Interaction volume radius: 5 \u00c5
Interaction volume height: 15 \u00c5
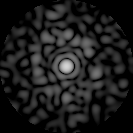
Disorder parameter: 0.8245